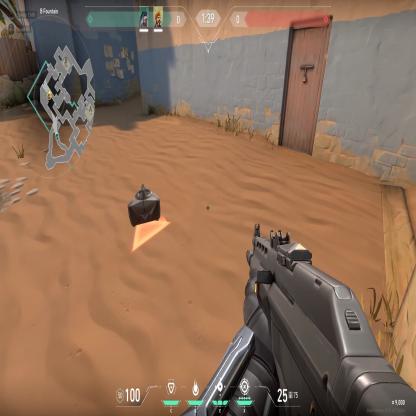
Label: dropped spike